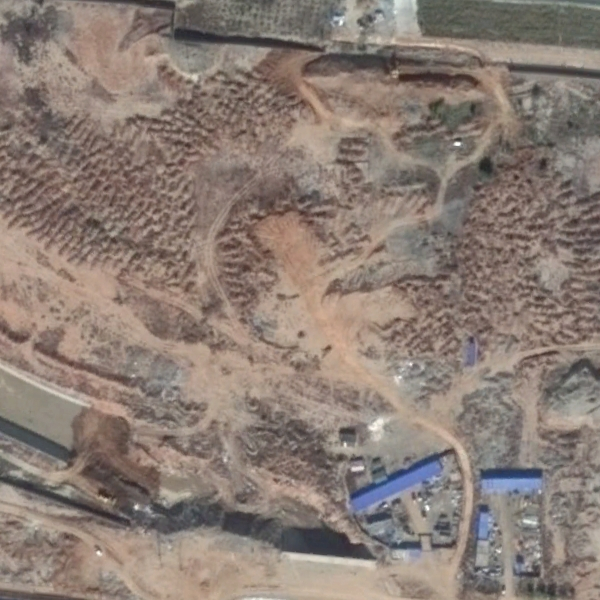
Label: BareLand